Field crop: tomato
Growth stage: 1
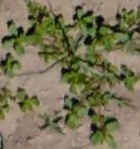
Species: portulaca